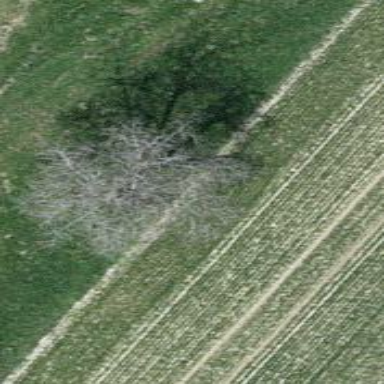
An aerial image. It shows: Beautiful tree in nature.